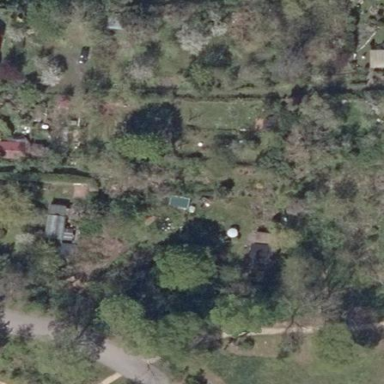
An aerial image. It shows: Allotments area.